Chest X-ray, AP view. Patient: 26 years old, sex M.
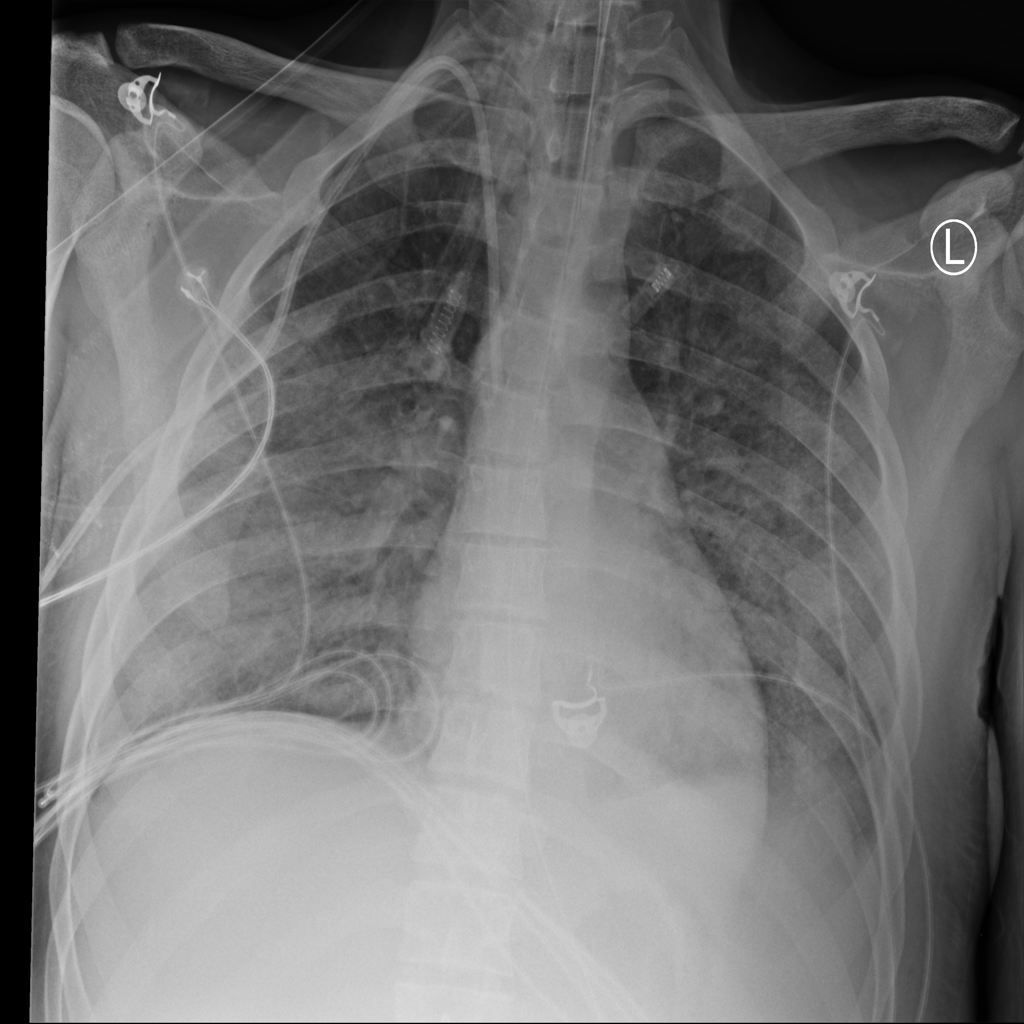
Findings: No Finding